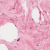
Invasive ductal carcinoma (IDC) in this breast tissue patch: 0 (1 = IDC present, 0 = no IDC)